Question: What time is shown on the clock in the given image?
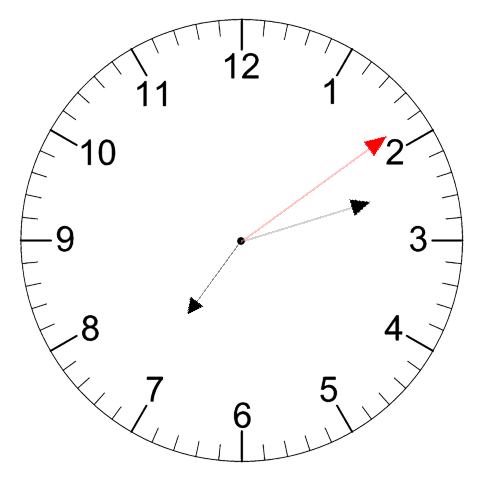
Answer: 07:12:09